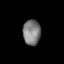
Tissue: lung
Cell type: Others
Senescence score: 0.2374
Nuclear area (px): 439
Mean DAPI intensity: 125.852